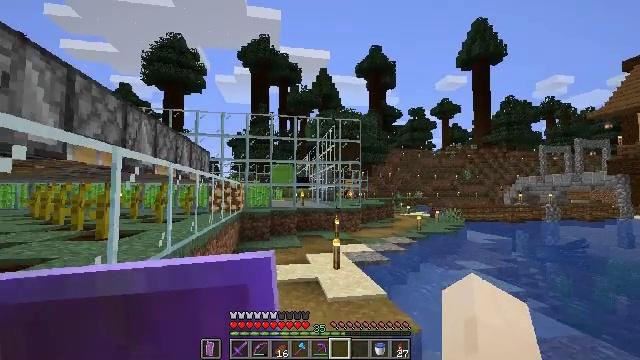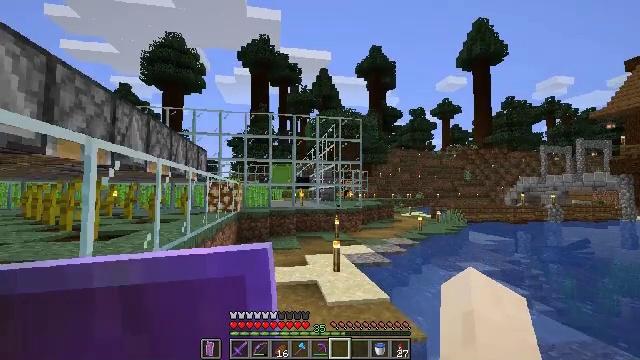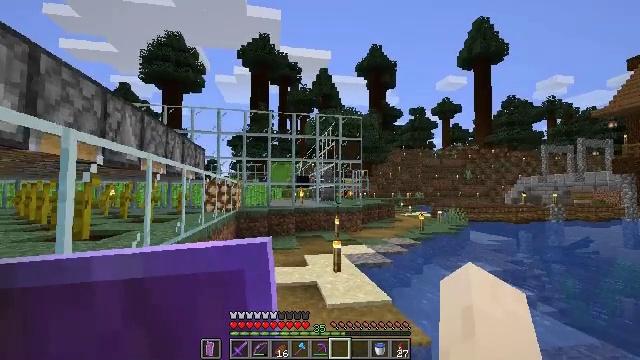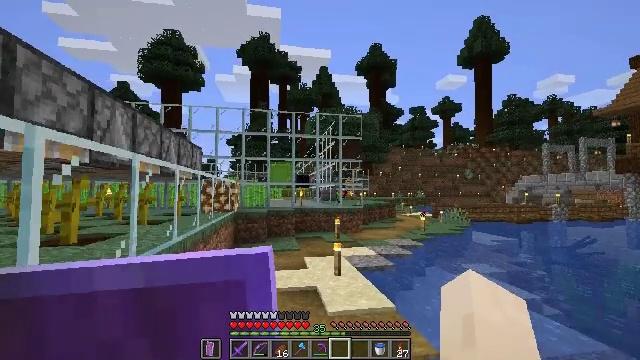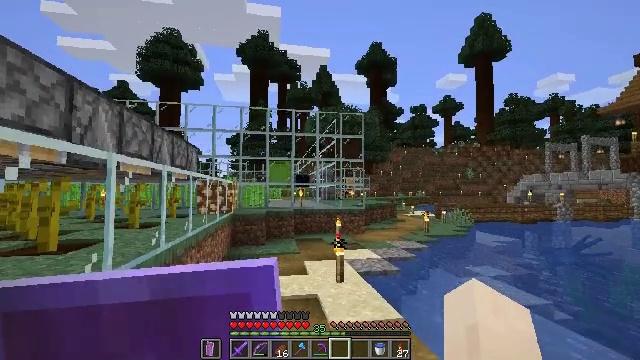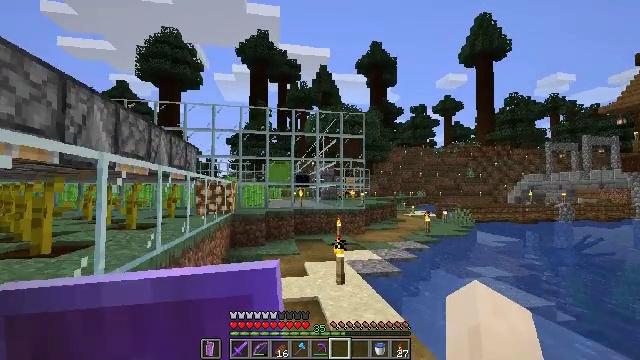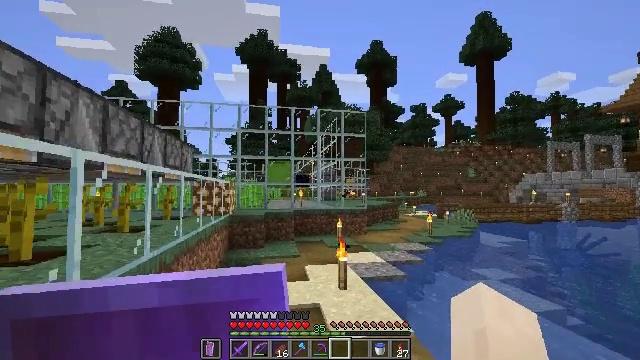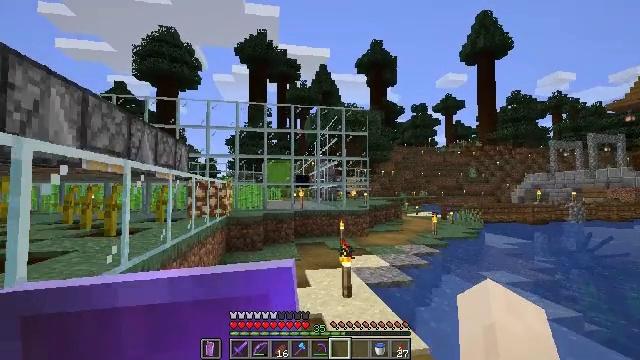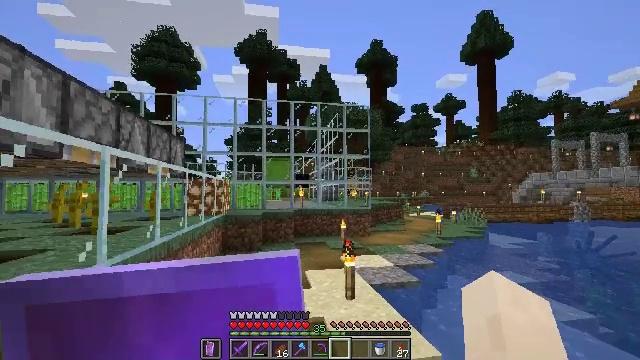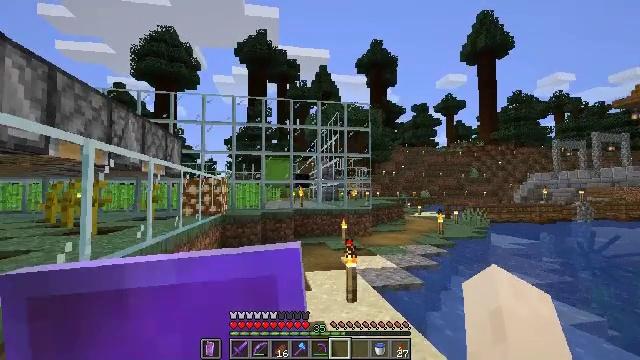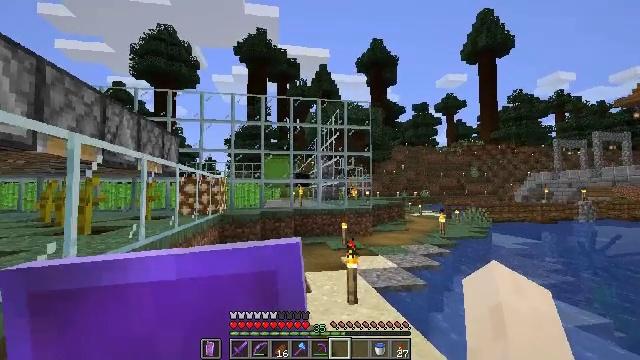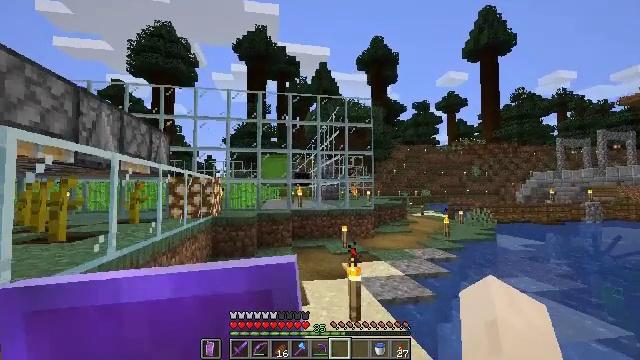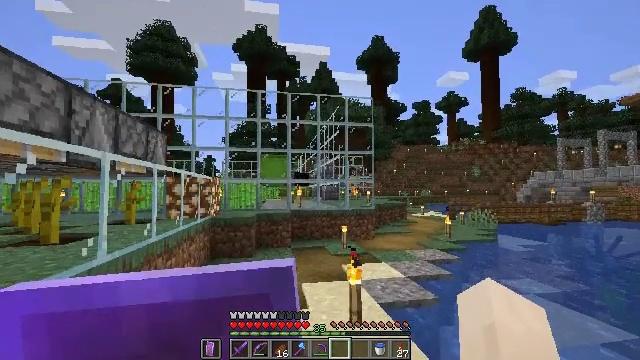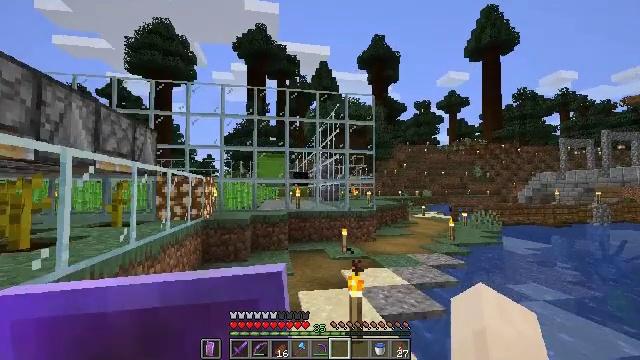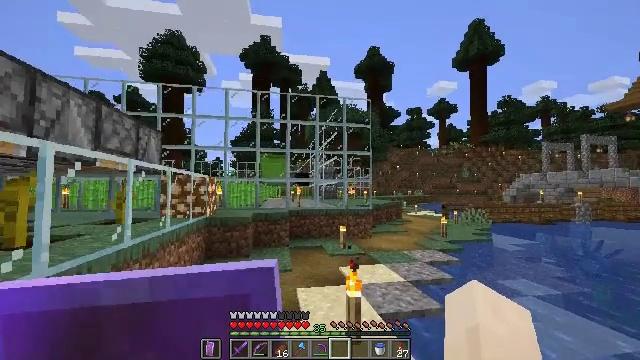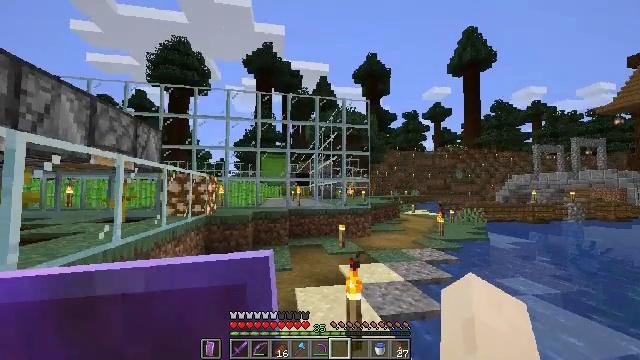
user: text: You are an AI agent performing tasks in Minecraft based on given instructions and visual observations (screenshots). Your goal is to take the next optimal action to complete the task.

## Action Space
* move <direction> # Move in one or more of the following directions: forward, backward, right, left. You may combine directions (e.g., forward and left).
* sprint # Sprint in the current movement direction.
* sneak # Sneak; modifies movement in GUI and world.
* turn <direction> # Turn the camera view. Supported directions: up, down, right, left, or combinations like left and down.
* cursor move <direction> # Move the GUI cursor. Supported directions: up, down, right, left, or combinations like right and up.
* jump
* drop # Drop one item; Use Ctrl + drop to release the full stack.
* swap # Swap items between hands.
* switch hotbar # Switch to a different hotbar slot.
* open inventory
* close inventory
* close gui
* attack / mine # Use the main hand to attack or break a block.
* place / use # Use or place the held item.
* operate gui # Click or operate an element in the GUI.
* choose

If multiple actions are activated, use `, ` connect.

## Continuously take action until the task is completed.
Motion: motion action
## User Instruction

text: Craft a lead.
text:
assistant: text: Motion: move forward
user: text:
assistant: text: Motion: move forward
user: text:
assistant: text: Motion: move forward
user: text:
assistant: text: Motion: move forward
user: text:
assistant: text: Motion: move forward
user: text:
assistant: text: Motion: move forward
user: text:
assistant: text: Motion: move forward
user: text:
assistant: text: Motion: move forward
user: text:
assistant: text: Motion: move forward
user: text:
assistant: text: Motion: move forward
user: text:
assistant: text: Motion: move forward
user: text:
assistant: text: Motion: move forward
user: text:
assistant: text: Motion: move forward, sprint
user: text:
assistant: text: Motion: move forward, sprint
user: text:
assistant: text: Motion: move forward, sprint
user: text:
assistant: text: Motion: move forward, sprint
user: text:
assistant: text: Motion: move forward, sprint
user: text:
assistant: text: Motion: move forward, sprint, turn right and down
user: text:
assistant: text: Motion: move forward, sprint, turn right and down
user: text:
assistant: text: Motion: move forward, sprint, turn down
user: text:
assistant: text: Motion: move forward, sprint
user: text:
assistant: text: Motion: move forward, sprint
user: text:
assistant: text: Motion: move forward, sprint
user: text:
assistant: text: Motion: move forward, sprint
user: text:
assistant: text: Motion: move forward, sprint
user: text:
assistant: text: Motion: move forward, sprint
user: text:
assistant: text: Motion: move forward, sprint
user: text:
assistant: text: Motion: move forward, sprint
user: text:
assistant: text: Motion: move forward, sprint
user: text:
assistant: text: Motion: move forward, sprint